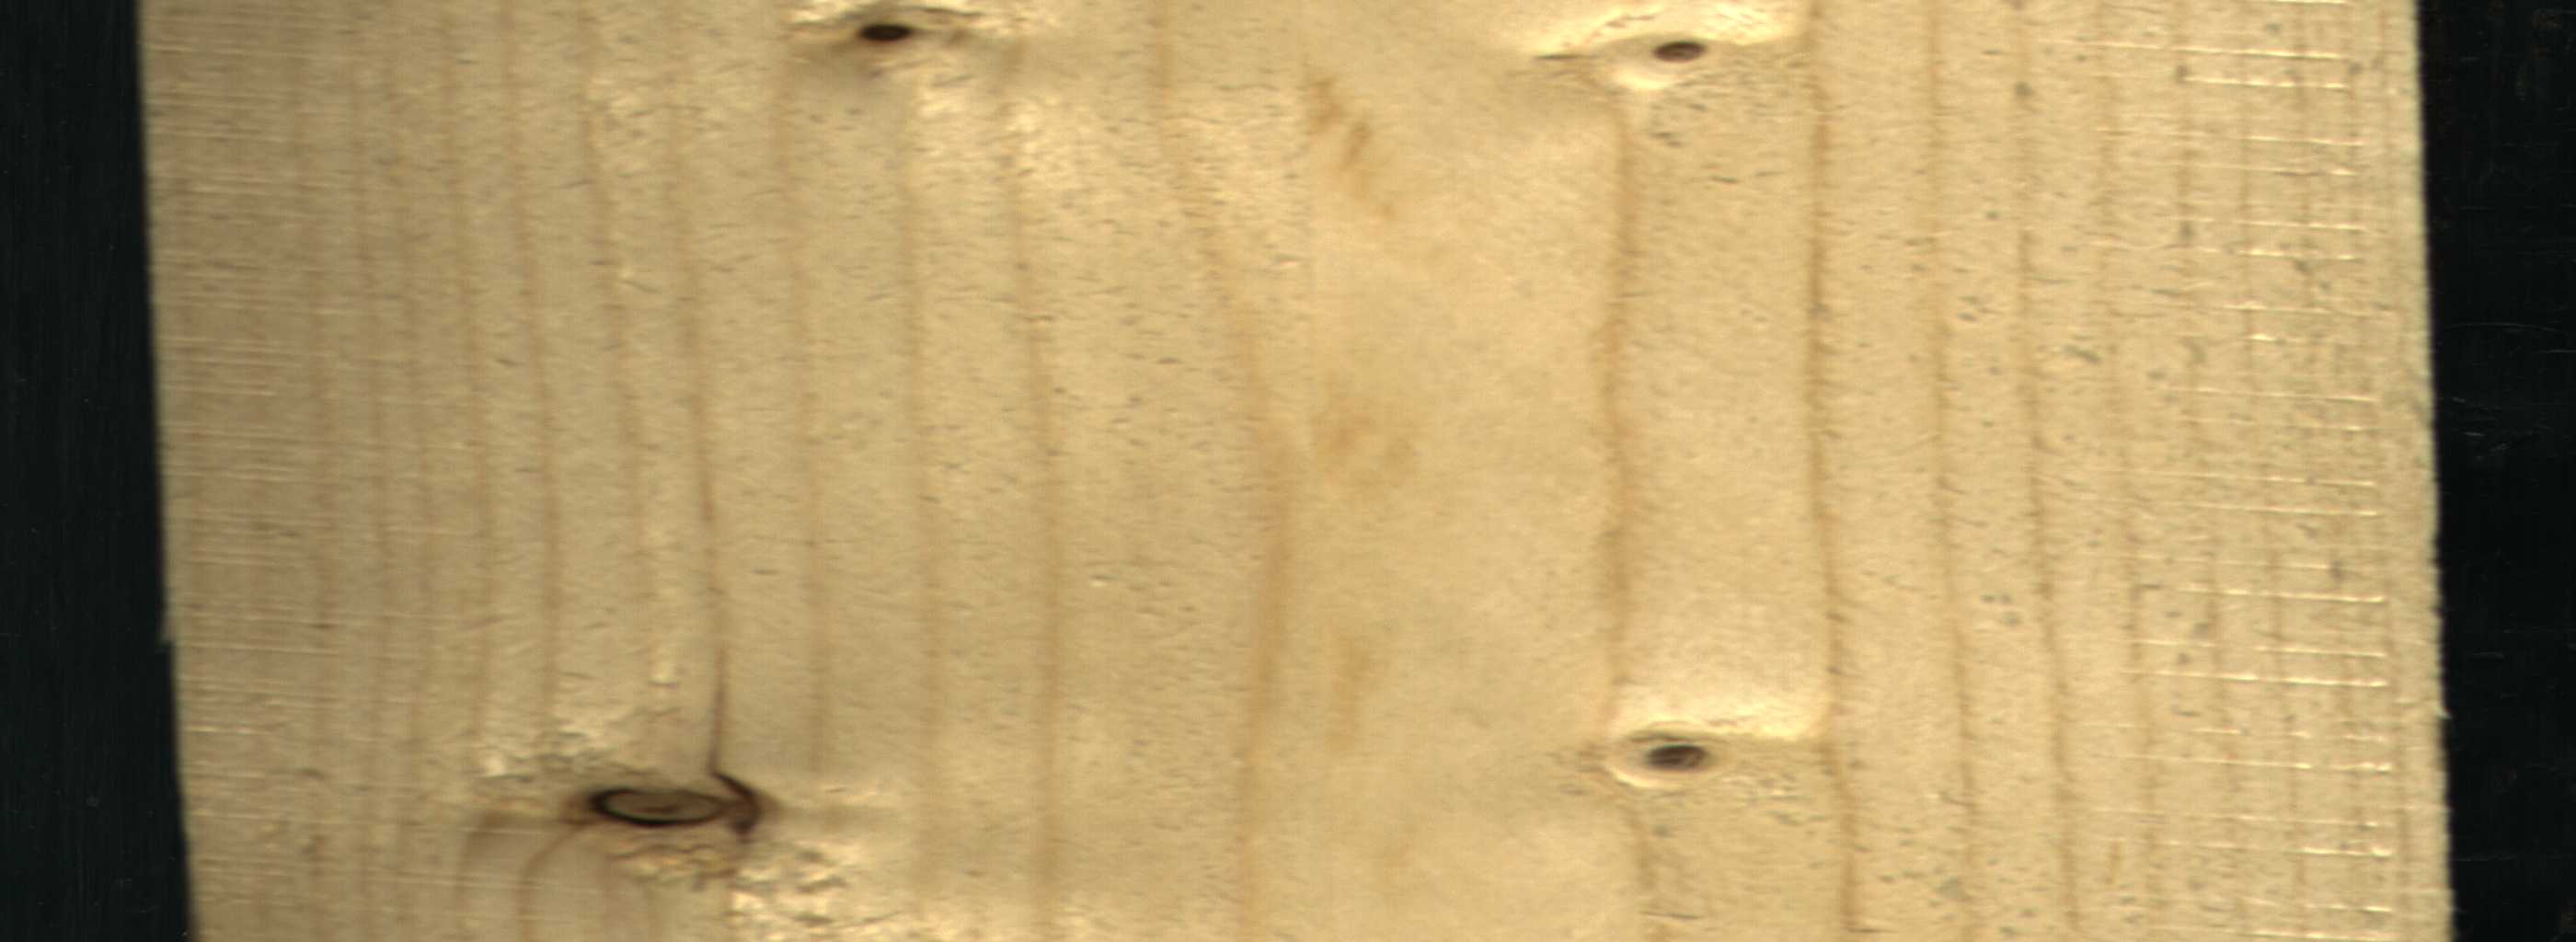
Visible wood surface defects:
Dead_Knot
Dead_Knot
Live_Knot
Live_Knot